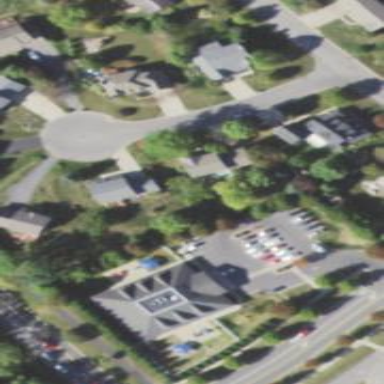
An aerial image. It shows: Kindergarten.